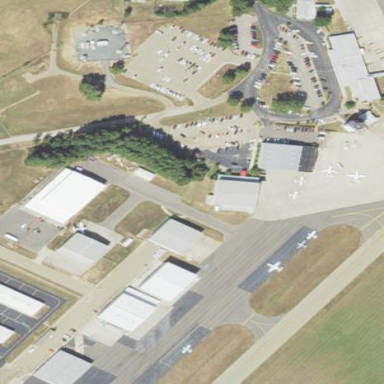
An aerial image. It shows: Apron at the airport.